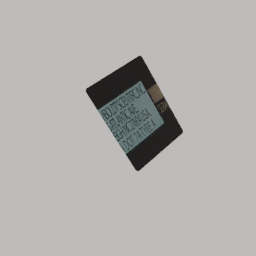
Label: decoration